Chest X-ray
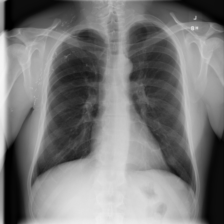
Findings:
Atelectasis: negative
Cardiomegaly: negative
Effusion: negative
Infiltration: negative
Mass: negative
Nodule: negative
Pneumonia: negative
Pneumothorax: negative
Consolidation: negative
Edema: negative
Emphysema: negative
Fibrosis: negative
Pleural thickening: negative
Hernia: negative